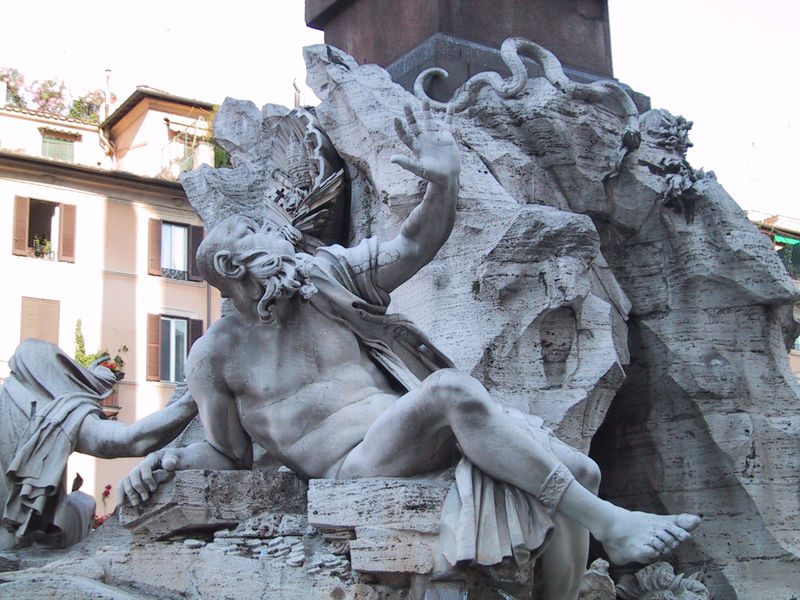
Titel: Vierströmebrunnen
Künstler: Giovanni Lorenzo Bernini
Standort: Rom, Piazza Navona (EU - I - Latium)
Schlagwörter: haut, mann, nackt, wasser, marmor, schmuck, säule, tuch, bart, stein, brunnen, skulptur, man, schlange, reifen, neptun, unterwürfig